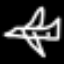
Label: airplane